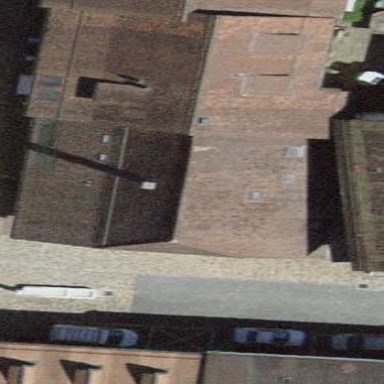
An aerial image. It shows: Building with gabled roof oriented across its structure.